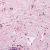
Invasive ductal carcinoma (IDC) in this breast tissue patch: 0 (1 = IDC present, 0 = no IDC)